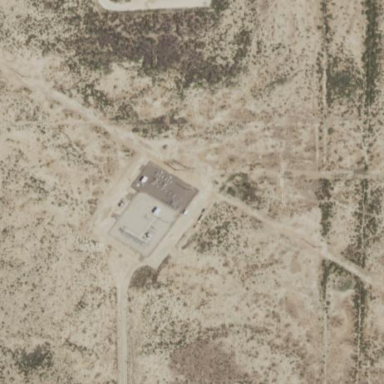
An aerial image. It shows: Distribution power substation secured by fence.